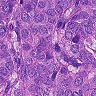
Metastatic tissue present: yes